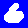
Digit: 6